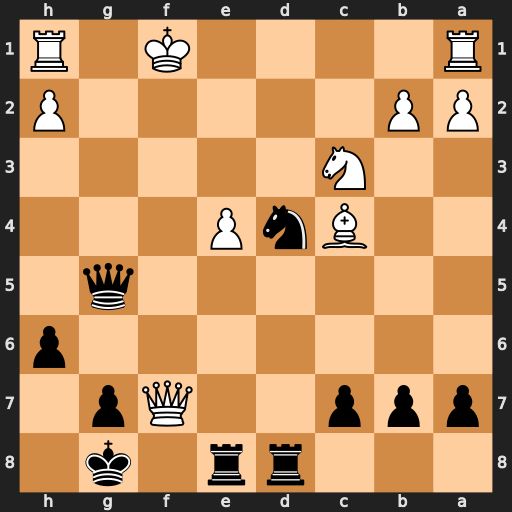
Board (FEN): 3rr1k1/ppp2Qp1/7p/6q1/2BnP3/2N5/PP5P/R4K1R
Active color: b
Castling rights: -
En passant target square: -
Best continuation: Kh8 Rg1 Qe5